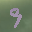
Label: 9